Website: bh-photo
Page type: billing-address
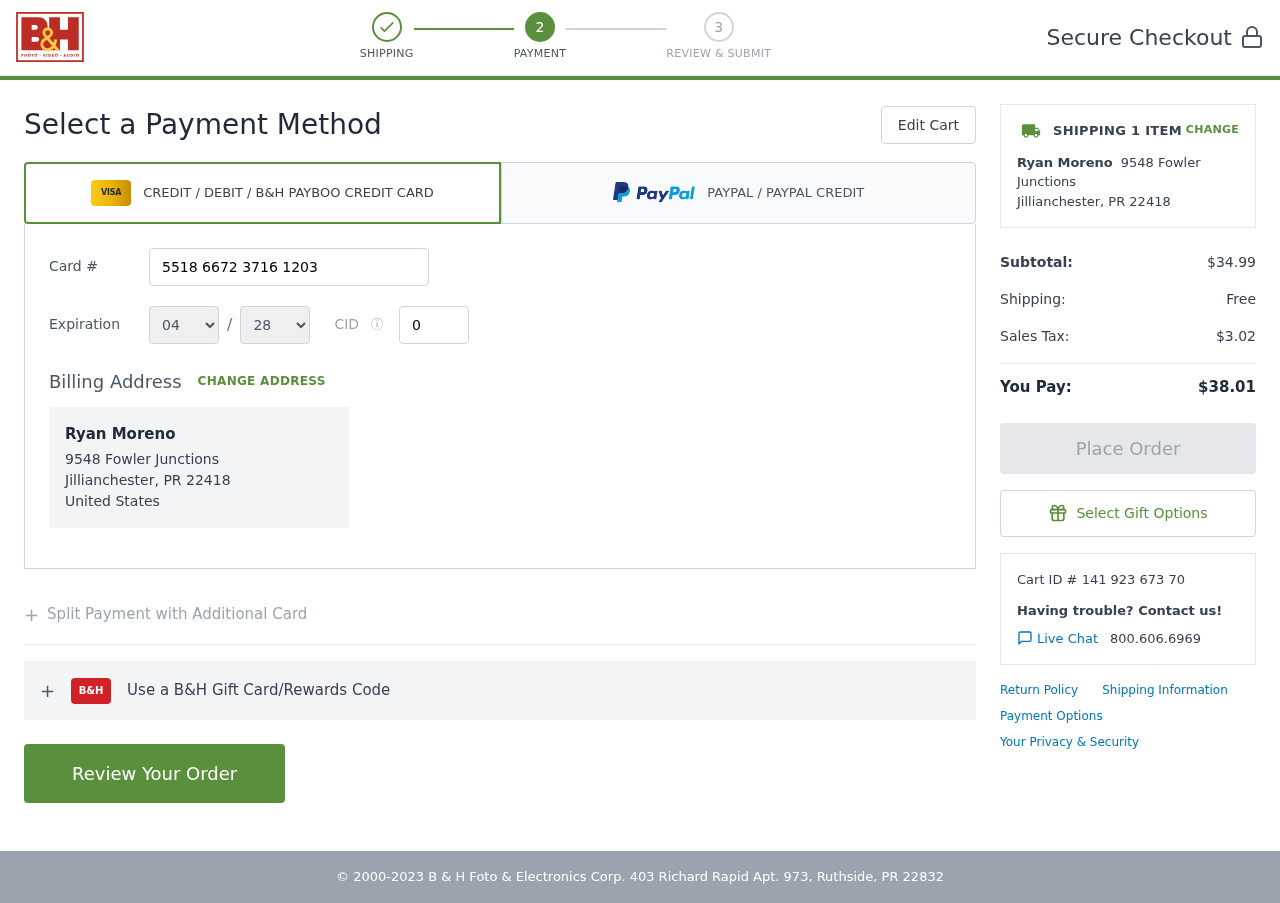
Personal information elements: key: PII_CARD_CVV
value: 053
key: PII_CARD_EXPIRY_MONTH
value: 04
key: PII_CARD_EXPIRY_YEAR
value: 28
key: PII_CARD_NUMBER
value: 5518 6672 3716 1203
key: PII_CITY_STATE_ZIP
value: Jillianchester, PR 22418
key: PII_COUNTRY
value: United States
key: PII_FULLNAME
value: Ryan Moreno
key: PII_STREET
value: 9548 Fowler Junctions
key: PII_FULLNAME2
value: Ryan Moreno
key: PII_STREET2
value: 9548 Fowler Junctions
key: PII_CITY_STATE_ZIP2
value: Jillianchester, PR 22418
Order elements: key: ORDER_NUM_ITEMS
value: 1
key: ORDER_SUBTOTAL
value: $34.99
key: ORDER_SHIPPING_COST
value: Free
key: ORDER_TAX
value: $3.02
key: ORDER_TOTAL
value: $38.01
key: ORDER_ID
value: Cart ID # 141 923 673 70